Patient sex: M
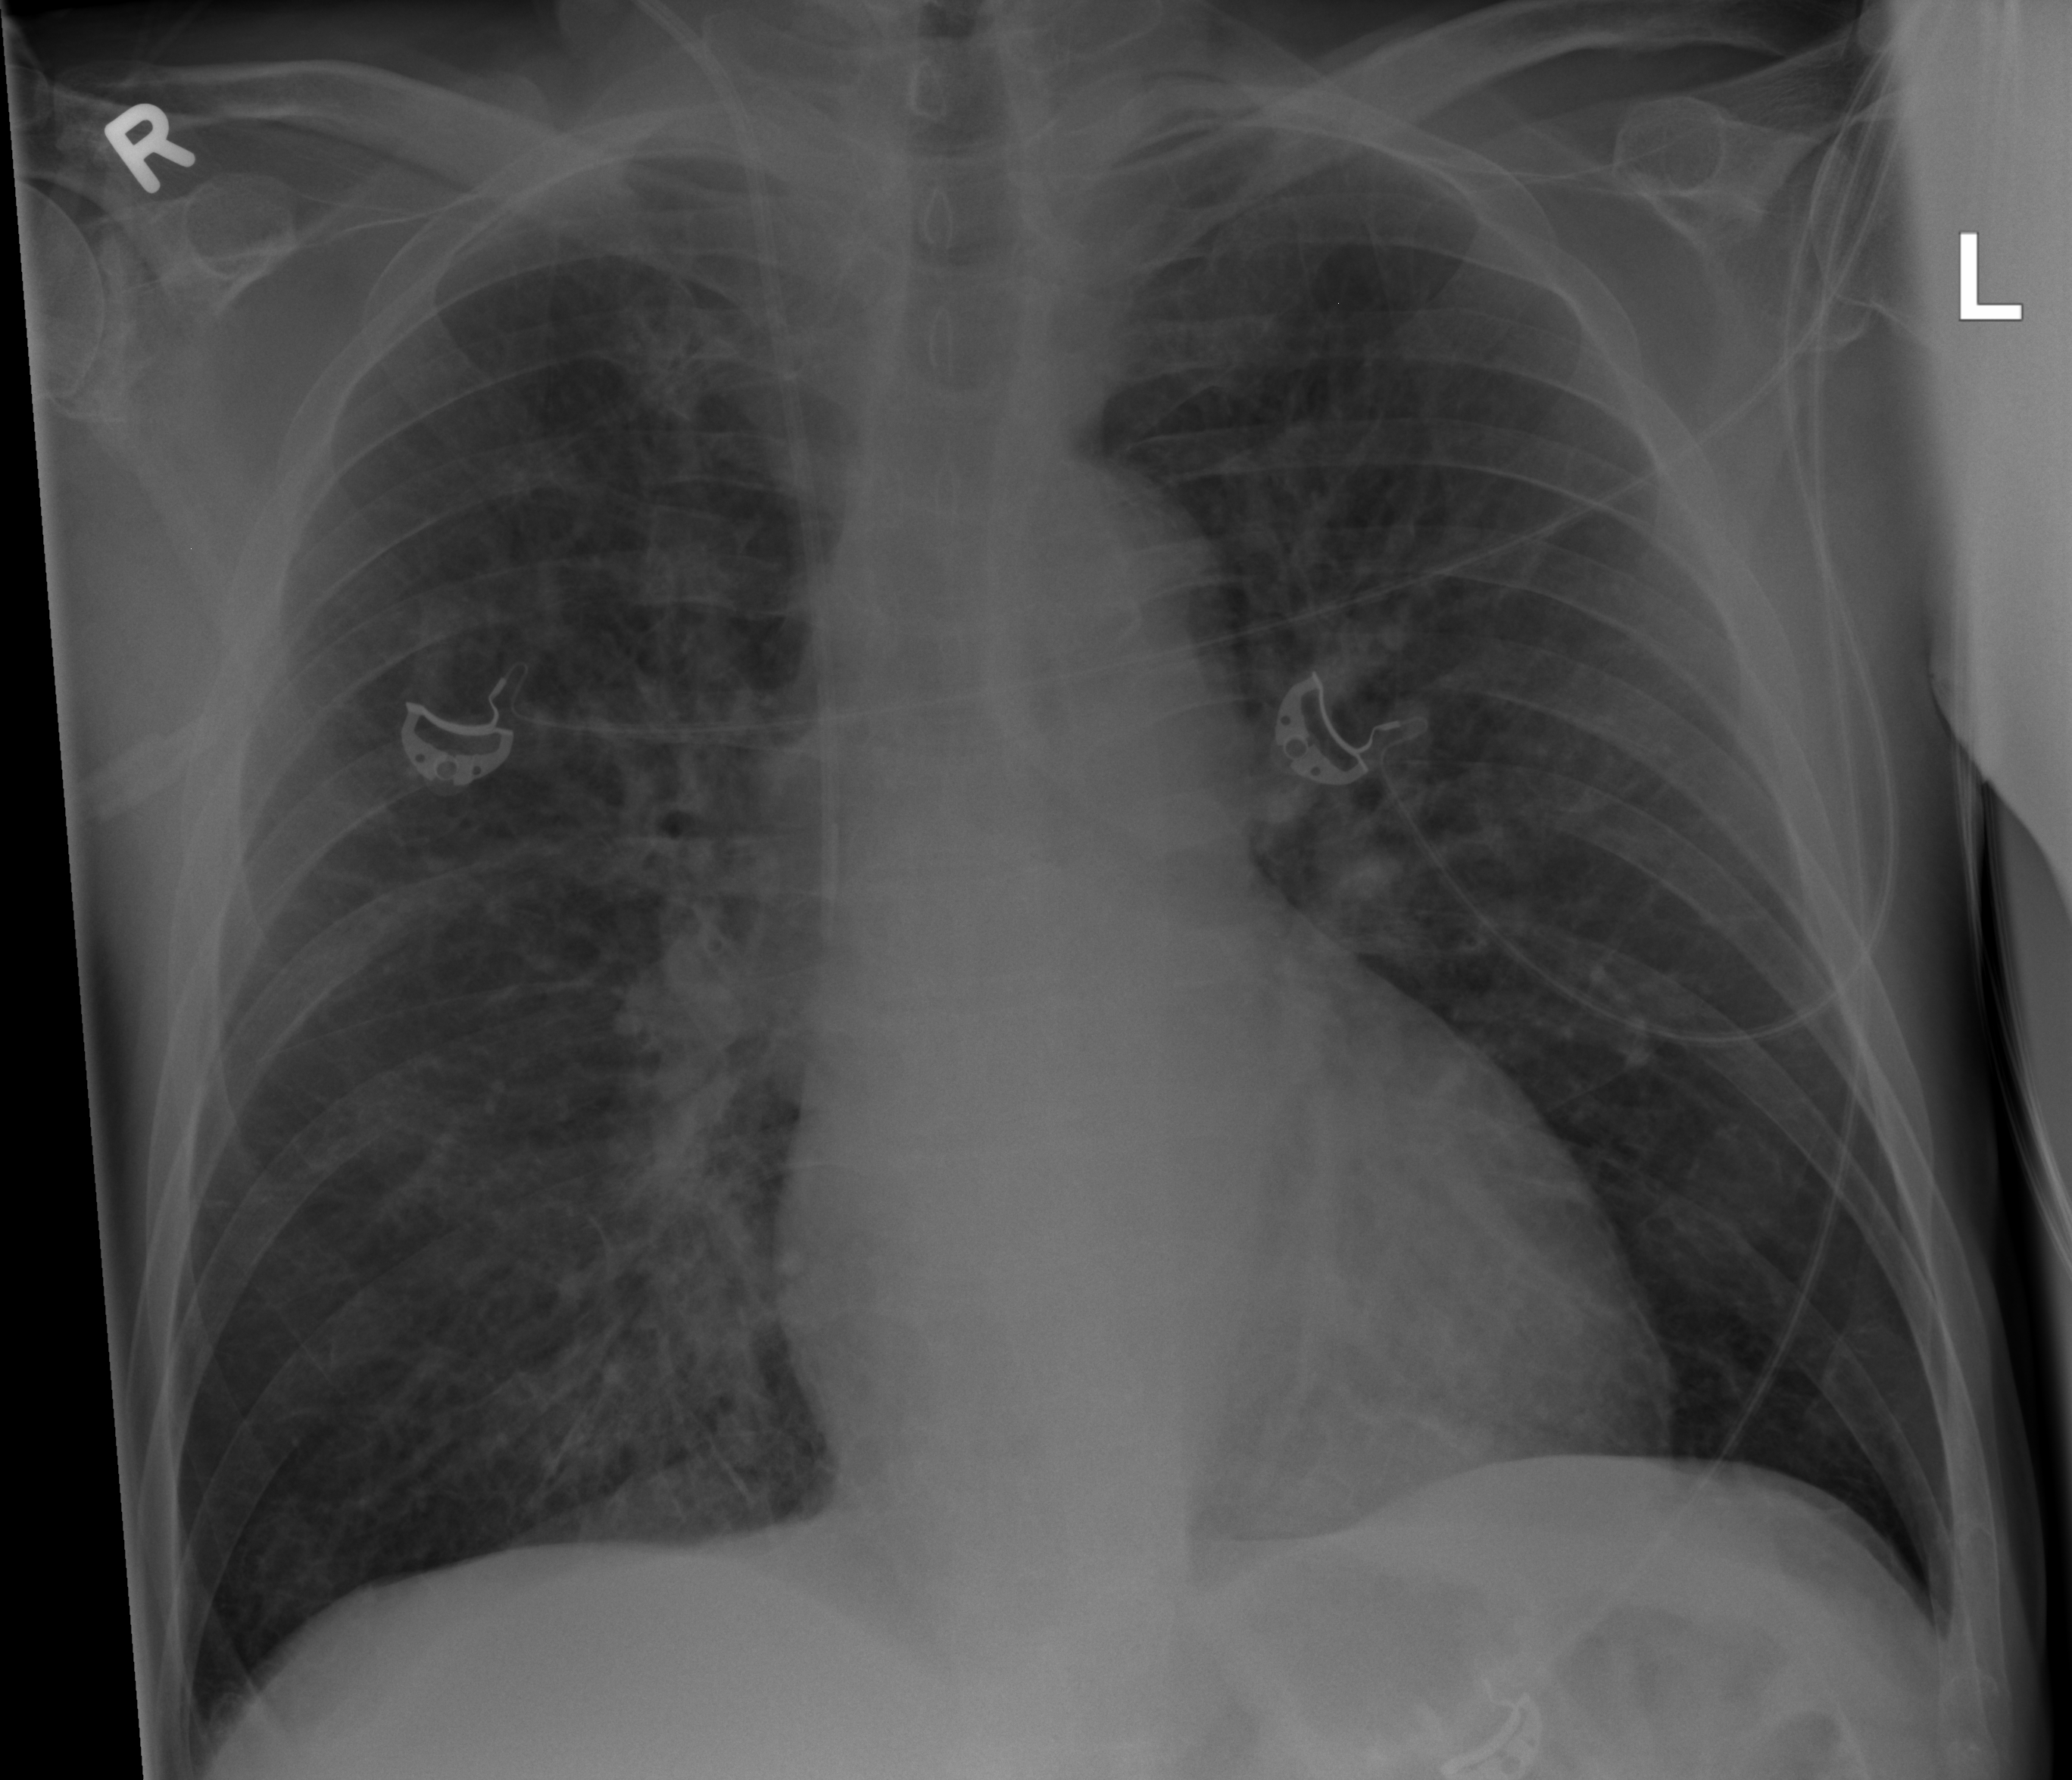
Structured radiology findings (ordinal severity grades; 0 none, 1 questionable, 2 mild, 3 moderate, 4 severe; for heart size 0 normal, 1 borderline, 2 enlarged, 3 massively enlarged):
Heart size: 0
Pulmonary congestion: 0
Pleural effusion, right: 0
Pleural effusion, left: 0
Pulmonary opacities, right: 2
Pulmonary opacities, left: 0
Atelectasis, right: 0
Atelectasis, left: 0